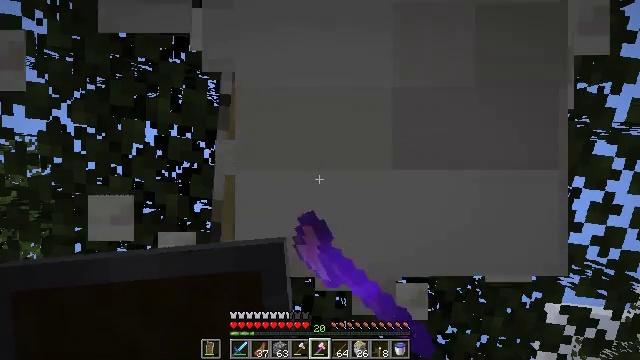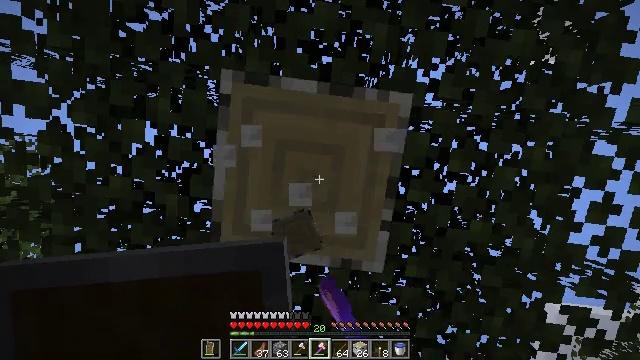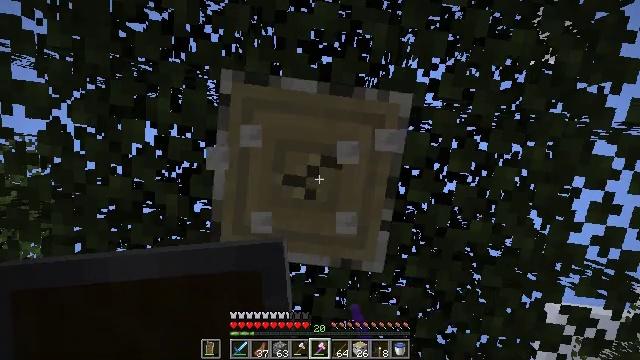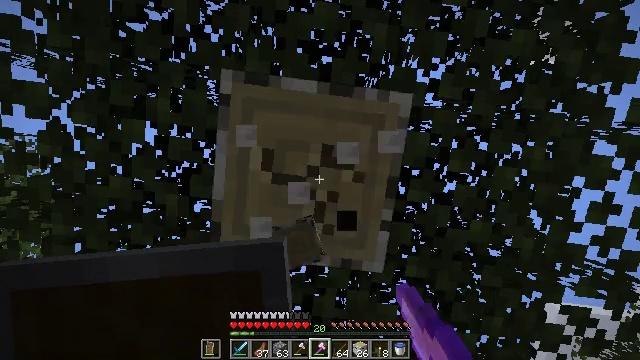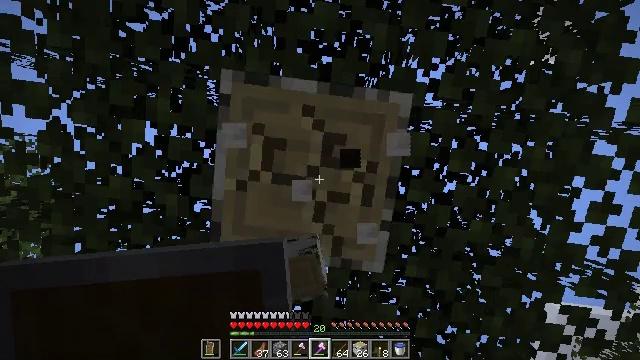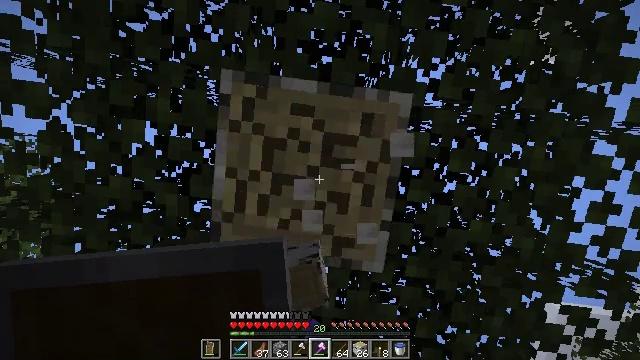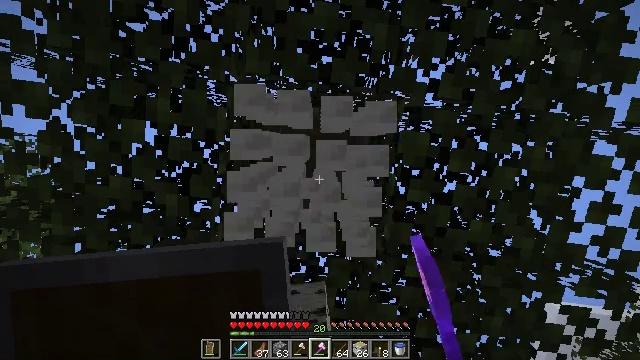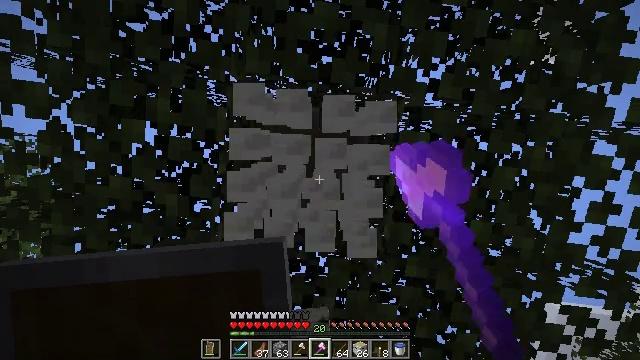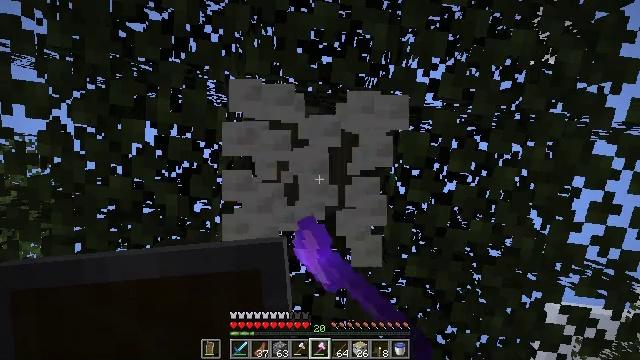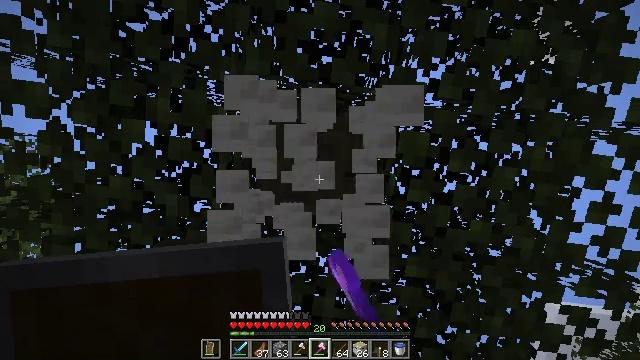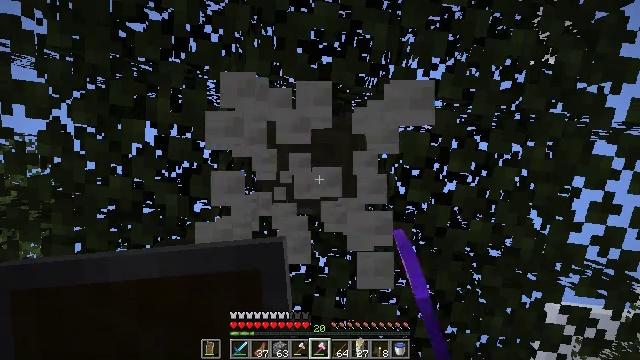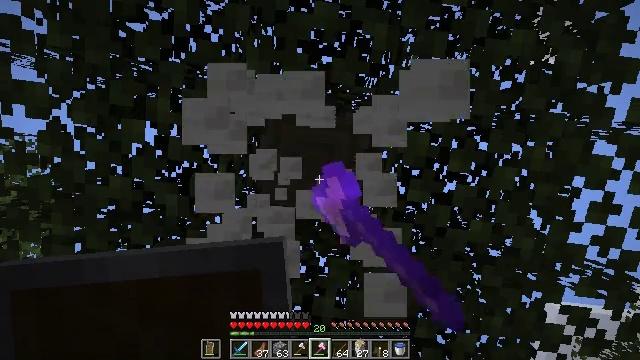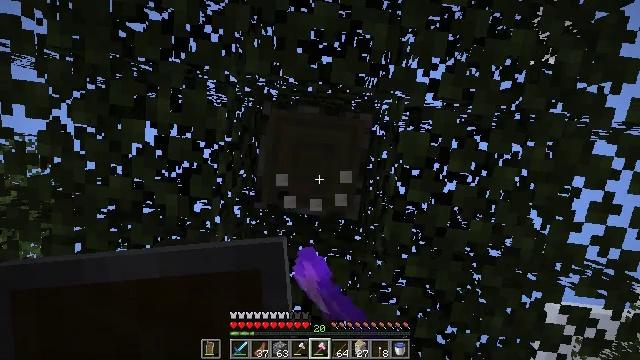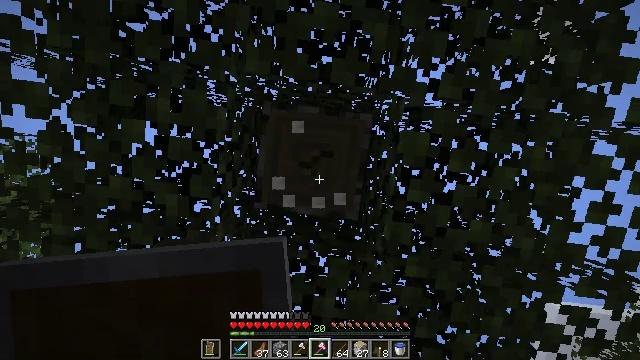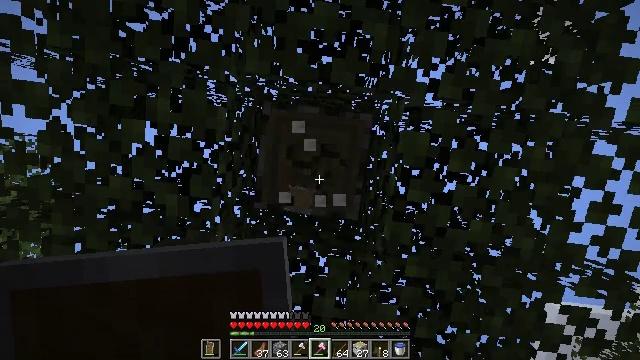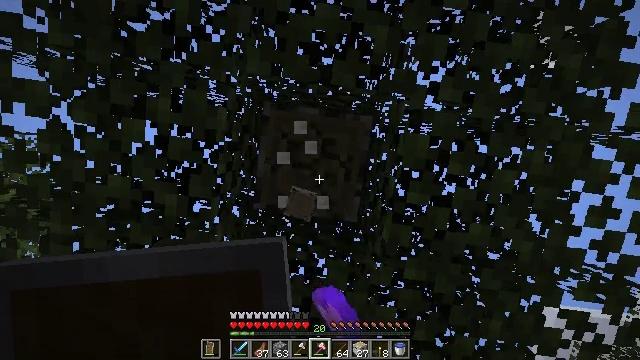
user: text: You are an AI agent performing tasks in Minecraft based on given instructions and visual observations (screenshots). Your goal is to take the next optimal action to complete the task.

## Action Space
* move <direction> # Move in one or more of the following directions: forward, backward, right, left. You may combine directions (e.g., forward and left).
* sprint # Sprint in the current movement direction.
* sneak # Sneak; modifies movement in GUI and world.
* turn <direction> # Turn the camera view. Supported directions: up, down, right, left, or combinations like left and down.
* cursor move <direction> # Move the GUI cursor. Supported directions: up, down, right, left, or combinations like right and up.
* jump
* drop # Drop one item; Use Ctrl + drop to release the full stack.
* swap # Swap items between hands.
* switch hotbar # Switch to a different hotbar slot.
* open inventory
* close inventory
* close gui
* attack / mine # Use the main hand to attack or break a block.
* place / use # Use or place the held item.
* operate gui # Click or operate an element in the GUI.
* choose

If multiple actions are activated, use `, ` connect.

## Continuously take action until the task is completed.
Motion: motion action
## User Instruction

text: Use your axe to get birch logs.
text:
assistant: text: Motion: attack / mine
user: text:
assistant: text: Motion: attack / mine
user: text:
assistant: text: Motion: attack / mine
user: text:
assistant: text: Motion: attack / mine
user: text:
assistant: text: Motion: attack / mine
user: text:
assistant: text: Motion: attack / mine
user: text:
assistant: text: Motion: attack / mine
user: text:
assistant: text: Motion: attack / mine
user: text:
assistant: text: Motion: attack / mine
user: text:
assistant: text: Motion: attack / mine
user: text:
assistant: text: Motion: attack / mine
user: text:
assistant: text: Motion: attack / mine
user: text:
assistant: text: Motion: attack / mine
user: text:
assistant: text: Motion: attack / mine
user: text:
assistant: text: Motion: attack / mine
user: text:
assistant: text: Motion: attack / mine
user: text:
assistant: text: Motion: attack / mine
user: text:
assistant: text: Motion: attack / mine
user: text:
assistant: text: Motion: attack / mine
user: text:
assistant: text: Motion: attack / mine
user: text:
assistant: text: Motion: attack / mine
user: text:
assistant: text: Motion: turn right and up, attack / mine
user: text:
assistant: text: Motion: attack / mine
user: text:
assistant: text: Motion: attack / mine
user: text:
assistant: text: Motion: attack / mine
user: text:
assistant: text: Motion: attack / mine
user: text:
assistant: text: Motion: attack / mine
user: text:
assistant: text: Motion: attack / mine
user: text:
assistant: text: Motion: attack / mine
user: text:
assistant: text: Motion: attack / mine